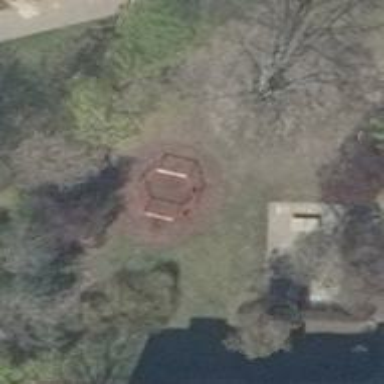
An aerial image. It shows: Playground with swings.